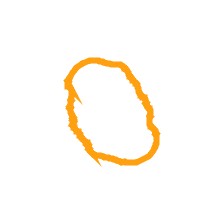
Shape: circle